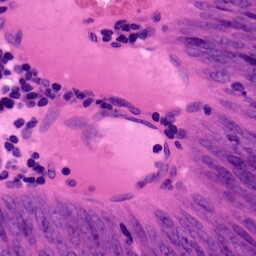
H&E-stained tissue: Colon